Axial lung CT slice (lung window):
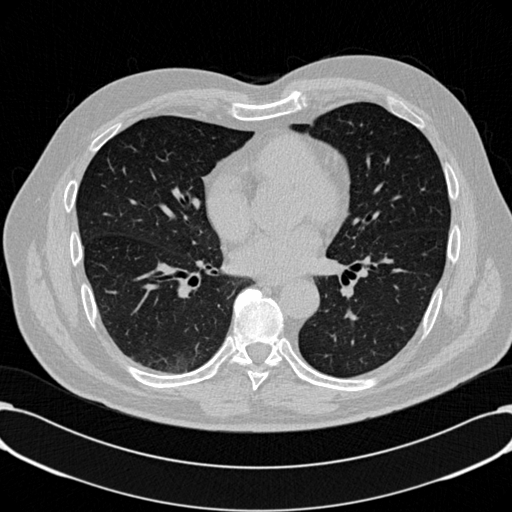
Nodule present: no